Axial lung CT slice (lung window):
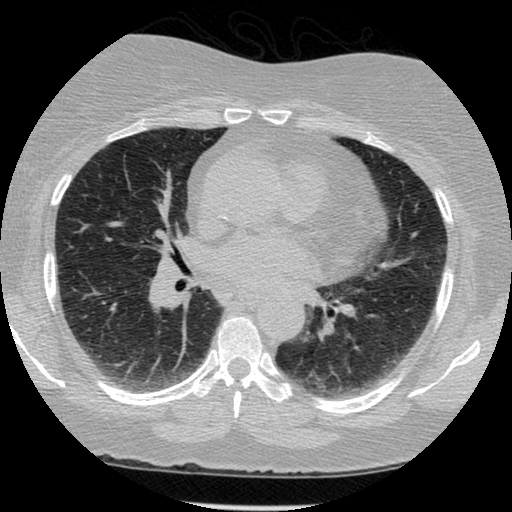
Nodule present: no